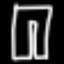
Label: pants